Question: I have the 3 below statements,
1. Selects the Order Numbers that dont exist
> '''
select Orders.OrderNumber
FROM Orders
inner join InvoiceControl on Orders.OrderNumber = InvoiceControl.OrderNumber
where not exists (select OrderNumber from Orders where InvoiceControl.OrderNumber = Orders.OrderNumber)
'''
1. Selects a specific Order number that does not exist
> '''
select OrderNumber from Orders where OrderNumber = 987654
'''
1. Selects the specific Order Number in the corresponding table that does not exist
> '''
select OrderNumber from InvoiceControl where OrderNumber = 987654
'''
these 3 queries work in other scenarios regarding other tables but not this one, have I made an obvious mistake anywhere? below is the query ran and the outputs:

the idea behind this is to locate the OrderNumbers that do not exist in the InvoiceControl, based on the OrderNumbers in the Orders Tabl, so the top query would also return the value 987654 as this value has not yet been included in the InvoiceControl Table as this could be a new Order without an Invoice
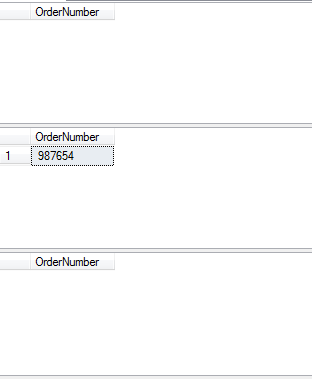
Answer: Because your 'INNER JOIN' will already create all correspondents between 'Orders.OrderNumber = InvoiceControl.OrderNumber'.
After this result set is built, you actually filter out everything based on the condition in your 'WHERE'.
'where not exists (select OrderNumber from Orders where InvoiceControl.OrderNumber = Orders.OrderNumber)'
Hypothetically, if you'd have just '987654' in your 'Orders' table and you'd have a Correspondent in your 'InvoiceControl' table, then the following query, without your 'WHERE' clause
'''
select Orders.OrderNumber
FROM Orders
inner join InvoiceControl on Orders.OrderNumber = InvoiceControl.OrderNumber
'''
would return:
'''
OrderNumber
987654
'''
Then, by applying your 'where not exists (select OrderNumber from Orders where InvoiceControl.OrderNumber = Orders.OrderNumber)' condition, you'd be looking for all records that do not have a correspondent (but you already have all possible correspondents between your two tables, based on your INNER JOIN).
Thus, your result will be:
'OrderNumber'